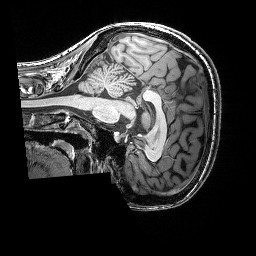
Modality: T1w
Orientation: sagittal
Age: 23
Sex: female
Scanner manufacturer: siemens
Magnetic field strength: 3 T
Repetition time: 2.25 s
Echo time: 0.00418 s